Question: I am developing an android application and have created a tabbed layout for my application. I want to be able to create a layout on the first tab that looks like this:

I am just working on Tab 1 for now and the part with the A+ is supposed to just be a random pic that gets uploaded.
How would I go about making a layout like this?
What layout type should I use?
What would be the most efficient way of making this layout.
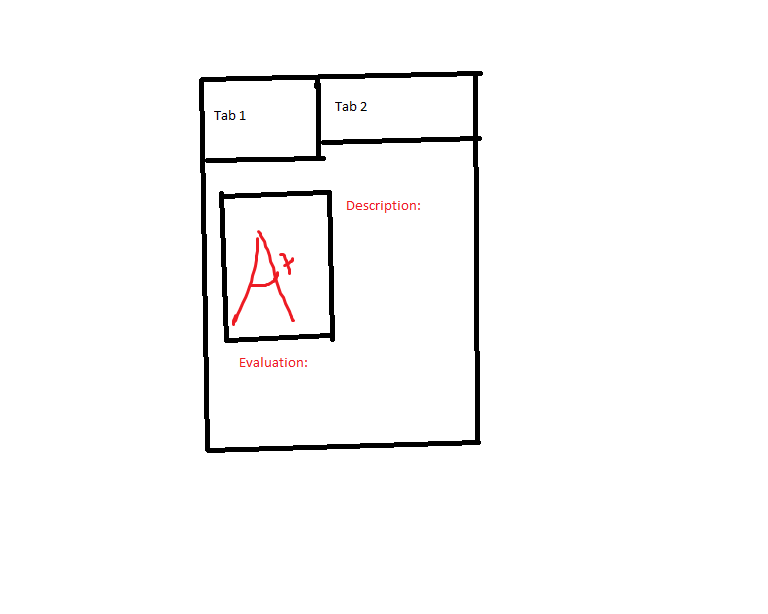
Answer: Use RelativeLayout. Set ImageView that will be below the TabWidget. Then set the TextView for Description to be toRight of your ImageView and below TabWidget, and the Evaluation TextView to be below the ImageView. Hope the words helped :)
'''
<?xml version="1.0" encoding="utf-8"?>
<TabHost xmlns:android="http://schemas.android.com/apk/res/android"
android:id="@android:id/tabhost" android:layout_width="fill_parent"
android:layout_height="fill_parent">
<LinearLayout android:orientation="vertical"
android:layout_width="fill_parent" android:layout_height="fill_parent">
<TabWidget android:id="@android:id/tabs"
android:layout_width="wrap_content" android:layout_height="wrap_content" />
<FrameLayout android:id="@android:id/tabcontent"
android:layout_width="fill_parent" android:layout_height="fill_parent">
<RelativeLayout android:orientation="vertical"
android:layout_width="fill_parent" android:layout_height="fill_parent"
android:id="@+id/main2">
///here you make the positioning of imageview and textviews
</RelativeLayout>
</FrameLayout>
</LinearLayout>
</TabHost>
'''
Note that this will apply for both of your tabs, if you want to have different views per each tab, then try inflating.
Edit:
'''
Intent intent = new Intent(this, Activty4TheSecondTab.class);
spec = tabHost.newTabSpec("2ndtab").setIndicator("MySecondTab",
res.getDrawable(R.drawable.something))
.setContent(intent);
'''
So in the Activty4TheSecondTab.class you set content layout like usual. Do this for both tabs.